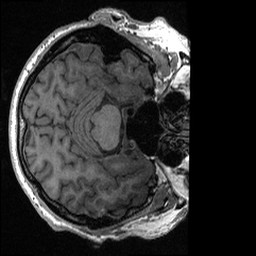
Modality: T1w
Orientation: axial
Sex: male
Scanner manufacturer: ge
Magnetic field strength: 3 T
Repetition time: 0.0064 s
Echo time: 0.00281 s